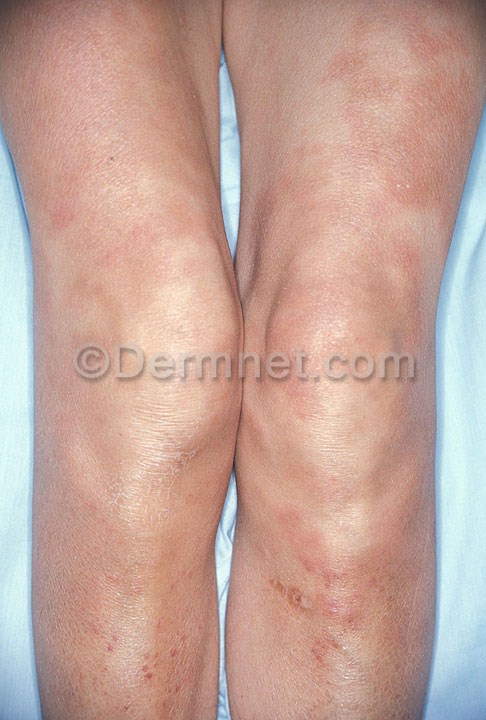
Disease: Vasculitis Photos